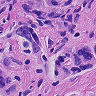
Metastatic tissue present: yes